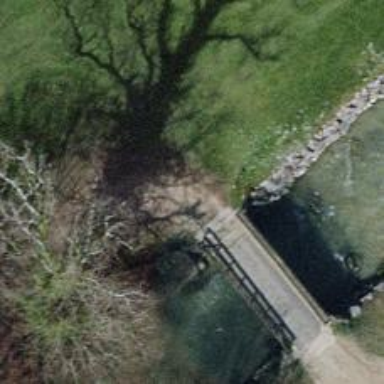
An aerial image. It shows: Path bridge over golf cartpath.